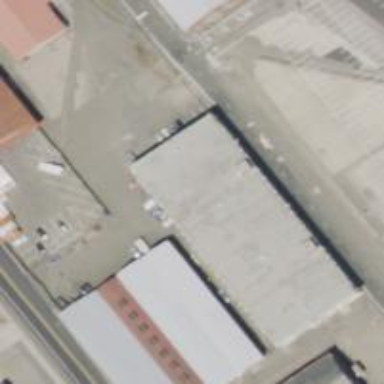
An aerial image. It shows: Building.